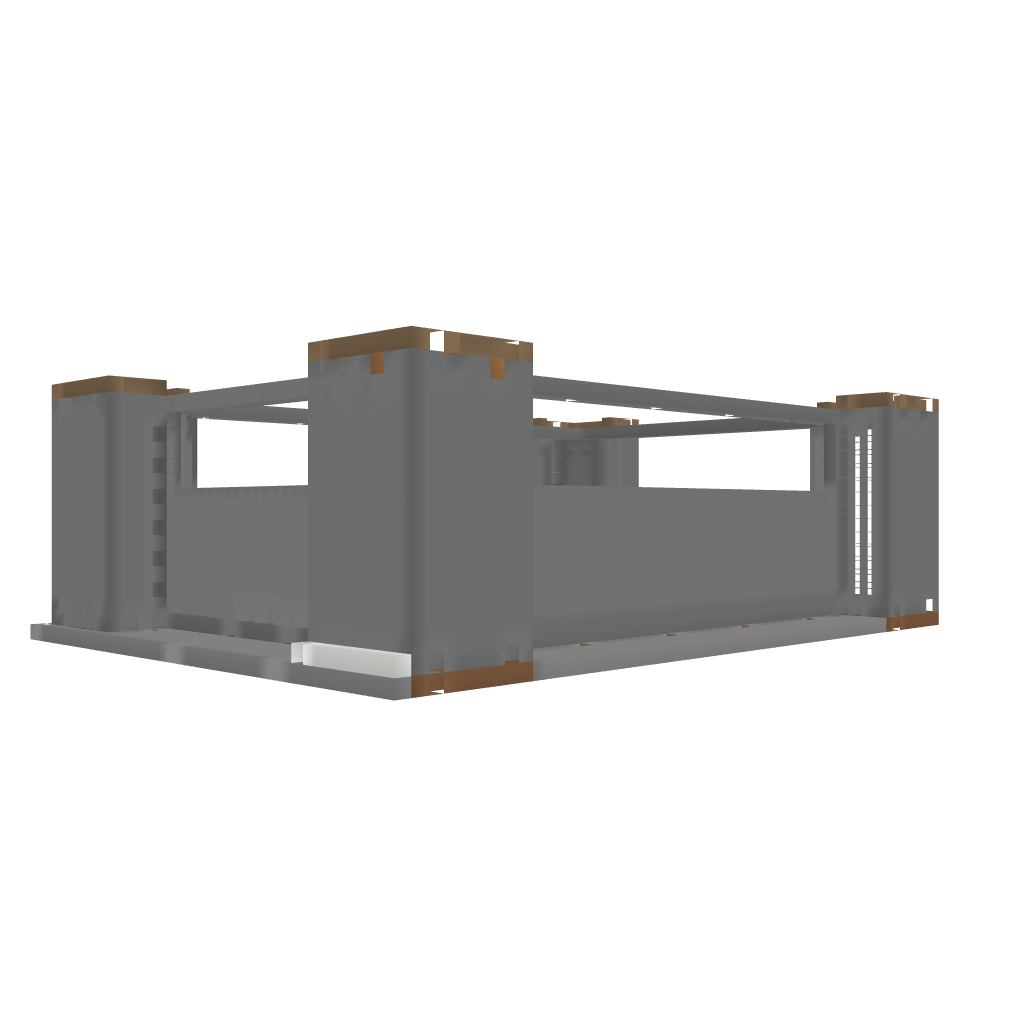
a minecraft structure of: castle-af-lol